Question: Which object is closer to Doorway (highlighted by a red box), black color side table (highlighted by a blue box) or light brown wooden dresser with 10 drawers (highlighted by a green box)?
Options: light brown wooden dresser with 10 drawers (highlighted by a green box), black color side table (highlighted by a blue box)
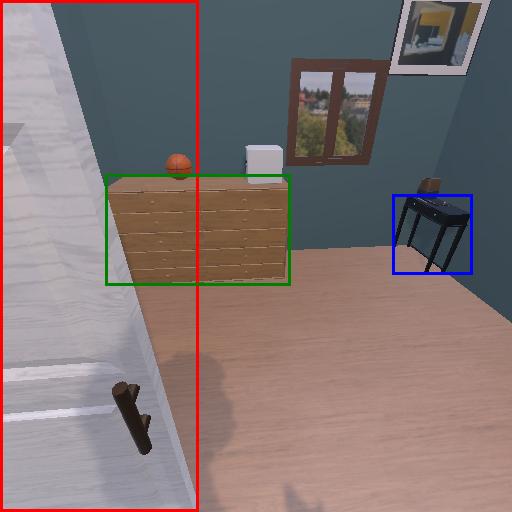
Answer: light brown wooden dresser with 10 drawers (highlighted by a green box)